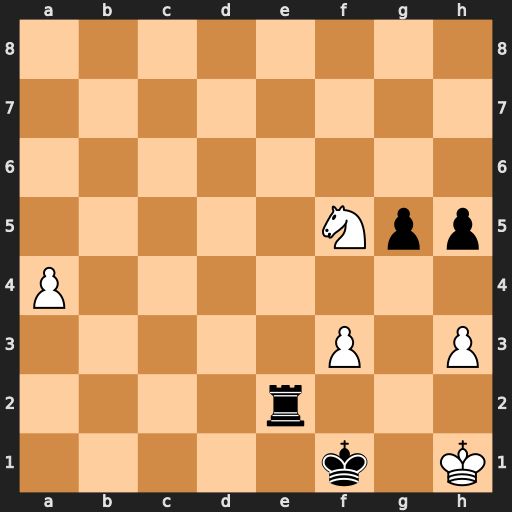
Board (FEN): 8/8/8/5Npp/P7/5P1P/4r3/5k1K
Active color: w
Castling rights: -
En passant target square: -
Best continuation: Ng3+ Kf2 Nxe2